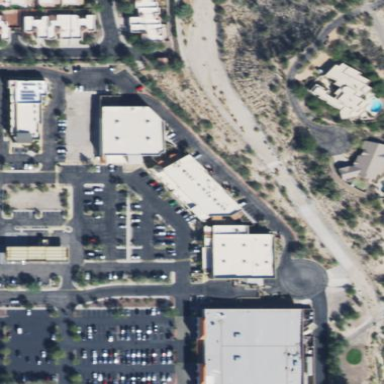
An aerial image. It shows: Retail area.